Field crop: maize
Growth stage: 2
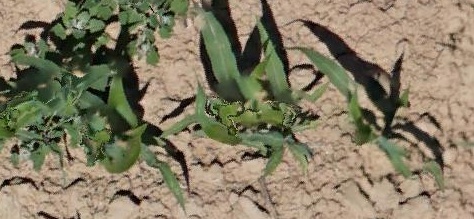
Species: maize